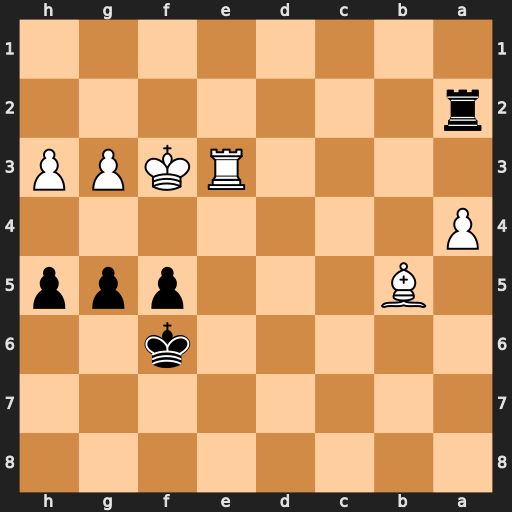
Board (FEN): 8/8/5k2/1B3ppp/P7/4RKPP/r7/8
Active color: b
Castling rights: -
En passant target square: -
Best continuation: g4+ hxg4 hxg4+ Kf4 Rf2+ Rf3 Rxf3#